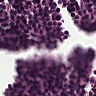
Metastatic tissue present: no